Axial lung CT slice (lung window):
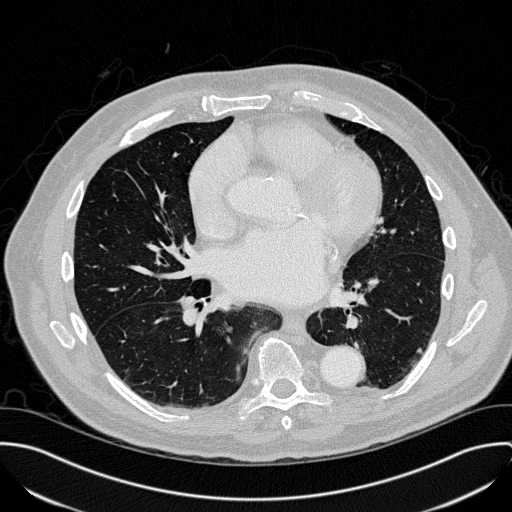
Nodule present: yes
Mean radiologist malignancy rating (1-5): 2.667